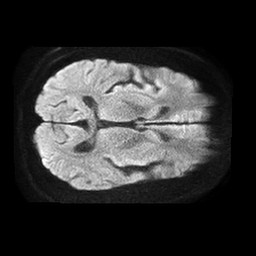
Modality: TRACE
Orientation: axial
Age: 50
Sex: female
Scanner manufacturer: philips
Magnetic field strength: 1.5 T
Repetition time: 4.6 s
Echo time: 0.08631 s